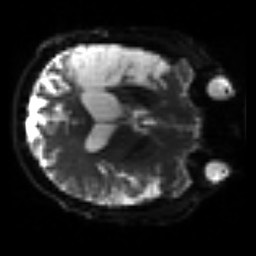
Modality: sbref
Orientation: axial
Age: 47
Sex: male
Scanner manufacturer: siemens
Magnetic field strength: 3 T
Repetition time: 3.2 s
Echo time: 0.081 s